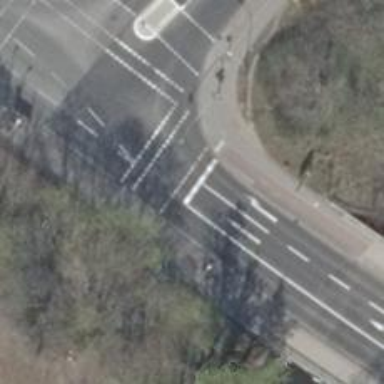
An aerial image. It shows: Road with traffic signals at the crossing.